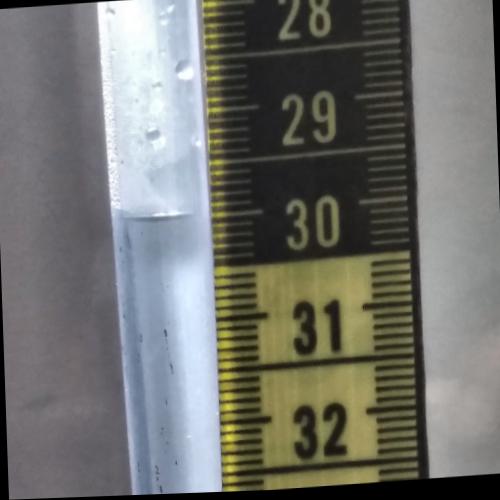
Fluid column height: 30.0 cm